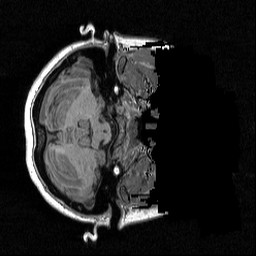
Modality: T1w
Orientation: axial
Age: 31
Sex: female
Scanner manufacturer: siemens
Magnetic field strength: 3 T
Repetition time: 2.3 s
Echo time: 0.00298 s